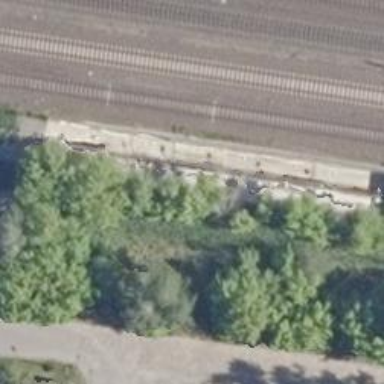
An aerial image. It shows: Tunnel footway.